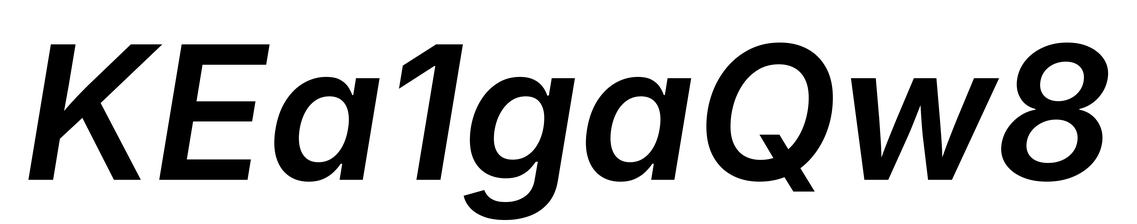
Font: Inter-Italic_SemiBold_Italic